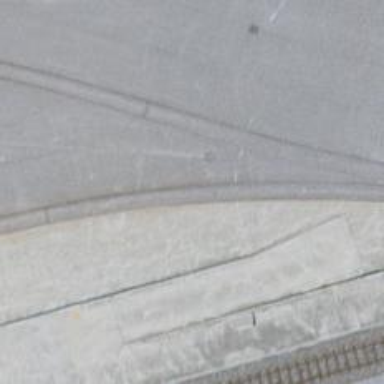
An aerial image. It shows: Narrow-gauge railway in yard setting.